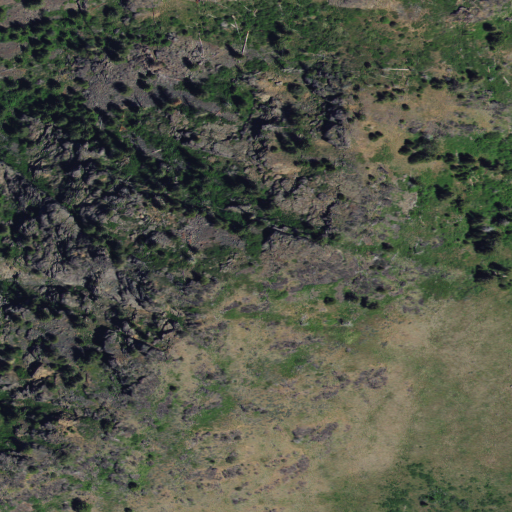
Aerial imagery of cliff(s) in Idaho named Black Point containing evergreen forest, shrub, and grassland